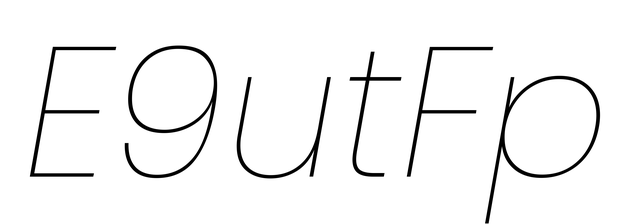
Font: Poppins-ThinItalic